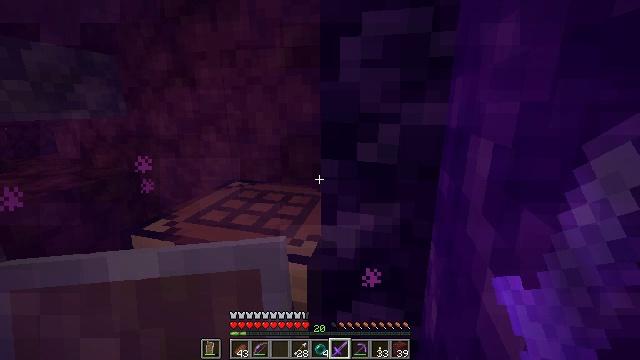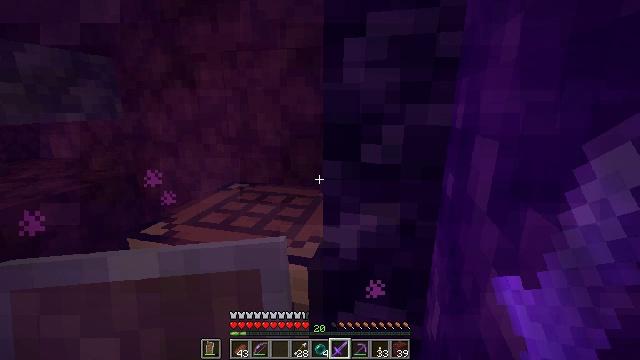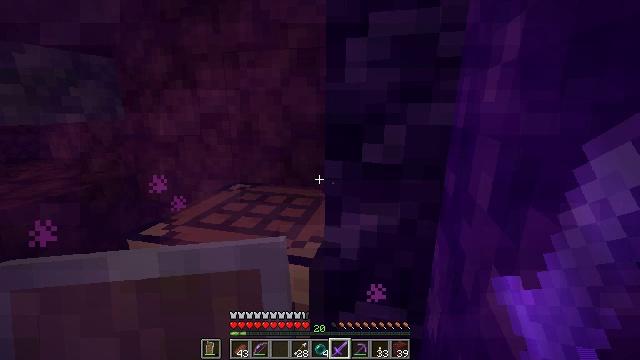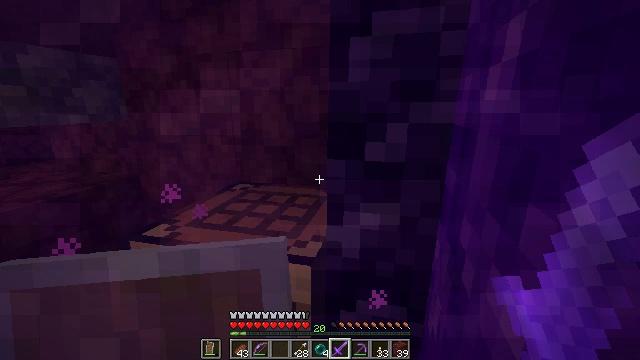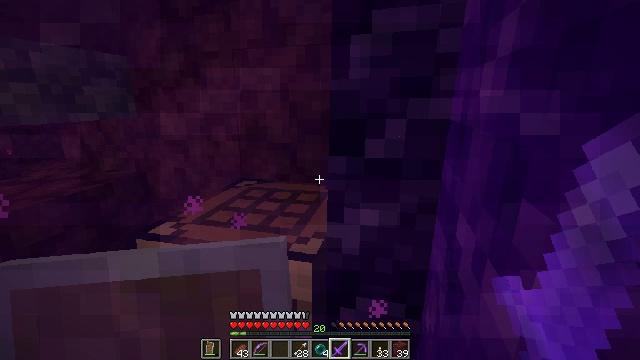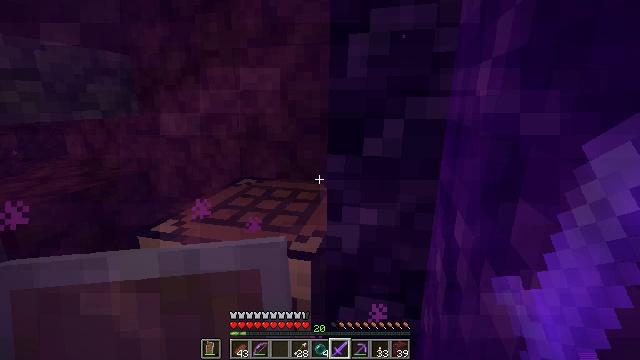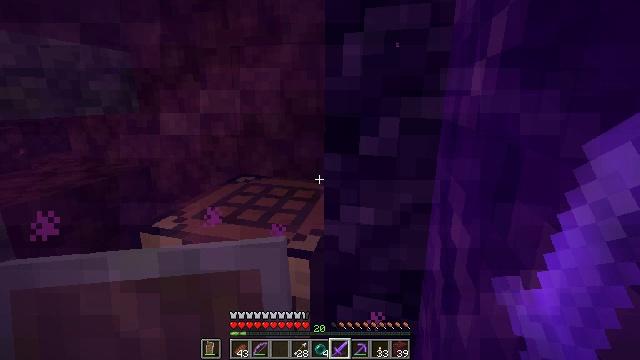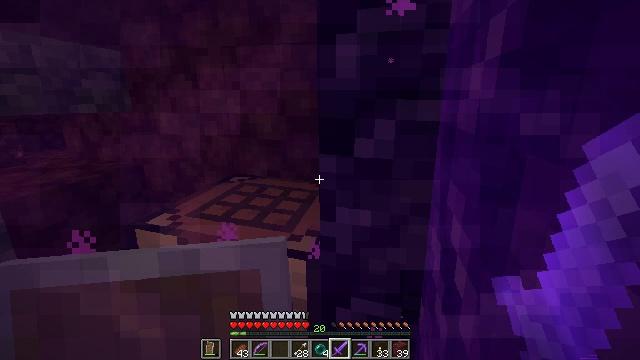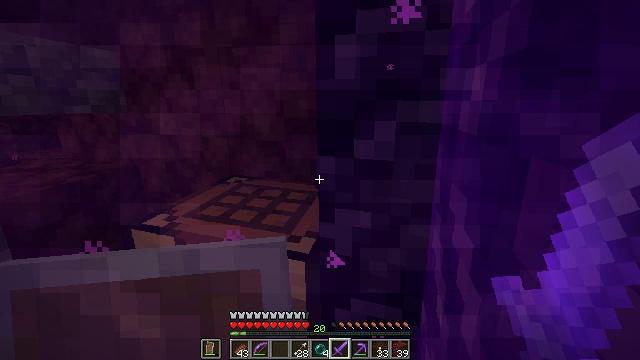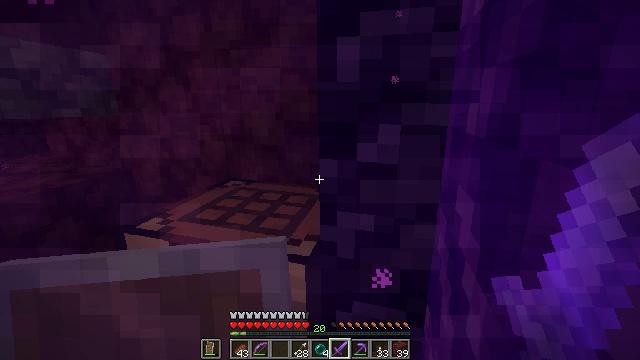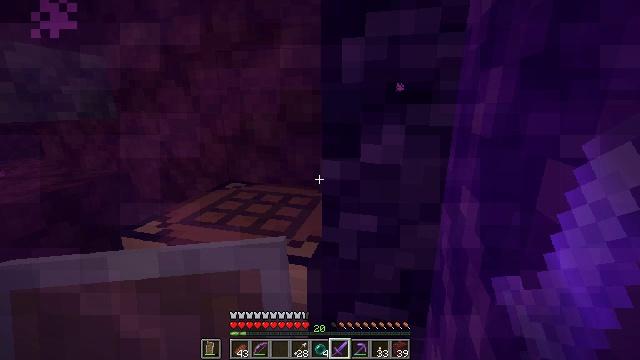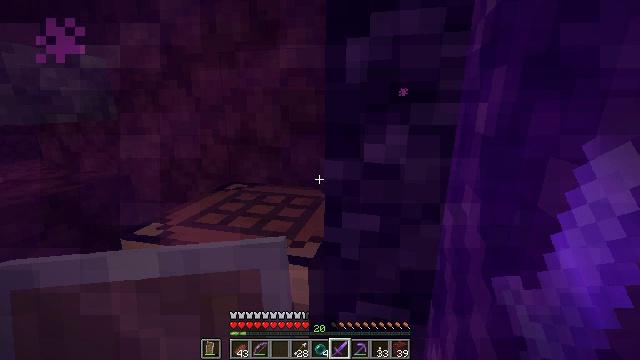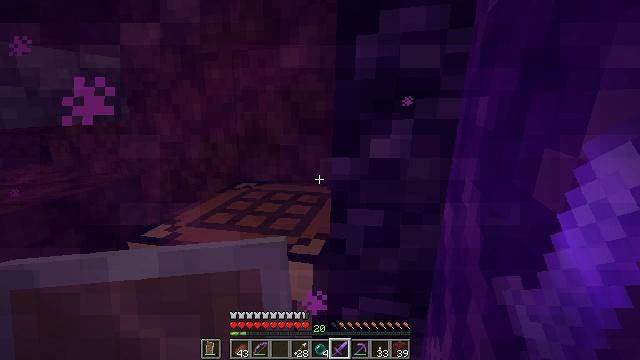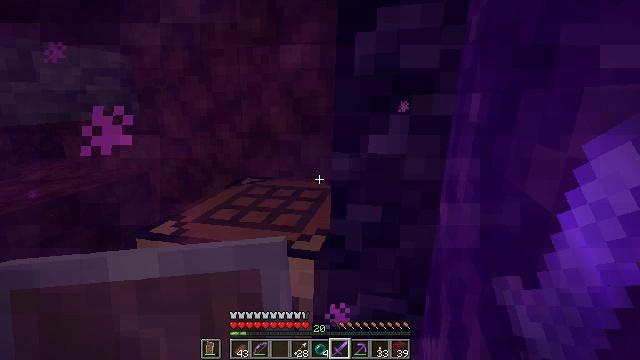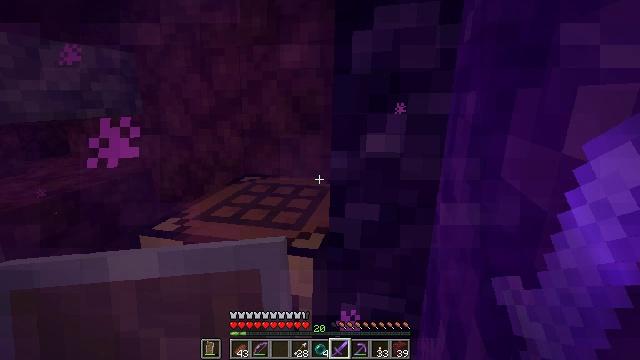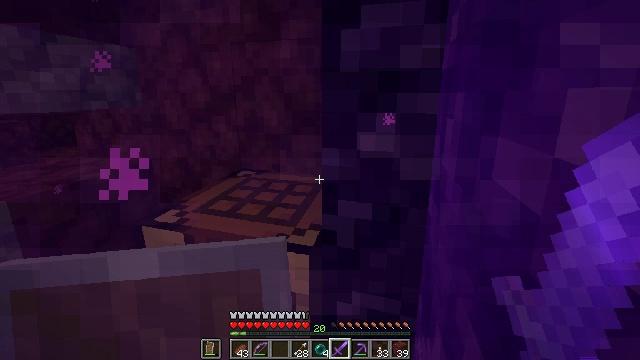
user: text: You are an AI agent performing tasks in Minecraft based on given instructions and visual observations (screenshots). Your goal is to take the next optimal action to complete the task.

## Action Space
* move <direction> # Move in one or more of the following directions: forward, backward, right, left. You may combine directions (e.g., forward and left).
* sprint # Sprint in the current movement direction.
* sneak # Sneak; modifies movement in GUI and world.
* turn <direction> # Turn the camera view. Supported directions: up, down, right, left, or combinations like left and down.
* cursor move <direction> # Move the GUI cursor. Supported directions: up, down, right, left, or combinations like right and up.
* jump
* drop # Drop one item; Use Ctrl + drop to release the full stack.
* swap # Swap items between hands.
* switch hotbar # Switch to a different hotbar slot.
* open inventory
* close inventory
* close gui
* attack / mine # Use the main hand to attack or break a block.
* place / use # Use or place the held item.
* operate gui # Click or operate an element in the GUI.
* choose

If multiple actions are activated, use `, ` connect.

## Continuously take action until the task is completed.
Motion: motion action
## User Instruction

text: Use the crafting interface to make blaze powder from blaze rods.
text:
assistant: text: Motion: no_op
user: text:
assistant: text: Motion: no_op
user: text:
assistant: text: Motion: no_op
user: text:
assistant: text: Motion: no_op
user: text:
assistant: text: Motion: no_op
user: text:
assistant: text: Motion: no_op
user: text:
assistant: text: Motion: no_op
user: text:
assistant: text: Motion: no_op
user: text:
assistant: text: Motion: no_op
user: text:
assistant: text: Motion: no_op
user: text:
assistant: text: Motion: no_op
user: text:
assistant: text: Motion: no_op
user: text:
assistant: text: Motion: no_op
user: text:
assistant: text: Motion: no_op
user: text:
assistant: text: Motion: no_op
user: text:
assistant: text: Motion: no_op
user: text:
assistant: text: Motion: no_op
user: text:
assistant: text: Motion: no_op
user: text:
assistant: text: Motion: no_op
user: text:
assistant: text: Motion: no_op
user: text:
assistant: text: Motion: no_op
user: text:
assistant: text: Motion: no_op
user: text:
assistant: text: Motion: no_op
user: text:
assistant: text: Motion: no_op
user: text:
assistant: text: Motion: no_op
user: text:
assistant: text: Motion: no_op
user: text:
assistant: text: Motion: no_op
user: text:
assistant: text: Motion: no_op
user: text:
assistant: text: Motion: no_op
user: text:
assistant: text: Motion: no_op